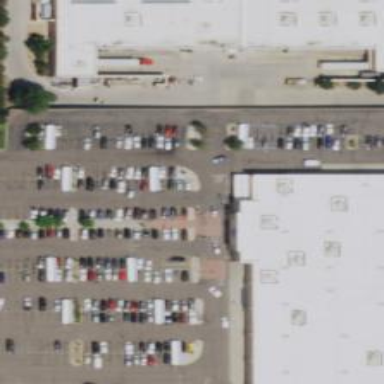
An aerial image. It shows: Parking space is available.